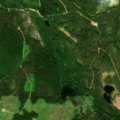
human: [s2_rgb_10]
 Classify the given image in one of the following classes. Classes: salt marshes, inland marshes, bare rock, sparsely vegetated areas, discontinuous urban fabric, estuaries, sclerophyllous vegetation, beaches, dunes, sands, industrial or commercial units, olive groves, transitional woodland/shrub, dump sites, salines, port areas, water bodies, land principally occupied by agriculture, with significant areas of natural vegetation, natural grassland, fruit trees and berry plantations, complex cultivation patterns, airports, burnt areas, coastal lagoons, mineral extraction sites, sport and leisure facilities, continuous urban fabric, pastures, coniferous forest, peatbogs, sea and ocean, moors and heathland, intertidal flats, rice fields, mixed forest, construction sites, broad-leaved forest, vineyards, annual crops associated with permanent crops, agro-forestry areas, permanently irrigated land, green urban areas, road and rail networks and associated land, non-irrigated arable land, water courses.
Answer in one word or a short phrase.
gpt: coniferous forest